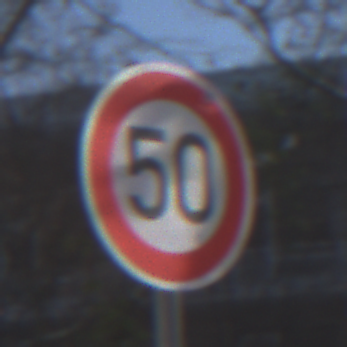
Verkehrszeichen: Geschwindigkeit50
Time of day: MorningAfternoon
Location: Outdoor (Special)
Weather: Clear
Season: Winter
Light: Natural